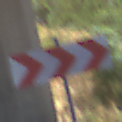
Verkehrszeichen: RichtungstafelnInKurvenGrossLinks
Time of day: Midday
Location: Roofed (Underpass)
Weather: Clear
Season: NotSpecified
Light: Natural